Question: I am working with a C# project that I did not create. I stripped it down very much.
I thought I did everything correctly. It compiles fine, and I can reference the DLL in e. g. a VB.NET application and use it.
However, the DLL's methods are not exposed.
Can somebody tell me if he seems something wrong immediately?
This is the important part of the DLL, I think:
'''
using System;
using System.Collections;
using System.Data;
using System.Reflection;
using System.Text;
using SevenZip.Compression.LZMA;
namespace SevenZipControl
{
public static class Zipper
{
public static bool compressBytes(byte[] InputBytes,out byte[] OutputBytes)
{
OutputBytes=SevenZipHelper.Compress(InputBytes);
return true;
}
public static bool decompressBytes(byte[] InputBytes, out byte[] OutputBytes)
{
OutputBytes = SevenZipHelper.Decompress(InputBytes);
return true;
}
}
}
'''
This is how I would use it in VB.NET:
'''
Dim c As SevenZipControl.Zipper
c. (...)
'''
But my functions "compressBytes" and "decompressBytes" are not available as one can see in this screenshot:

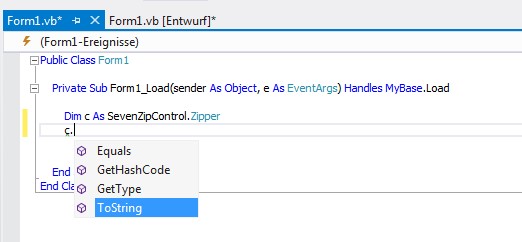
Answer: To piggyback on @JAnderson's answer, you shouldn't need to instantiate with 'Dim'. The following should work:
'''
SevenZipControl.Zipper.compressBytes(data)
'''
For some info on how the notion of static classes translates into VB, see <URL>